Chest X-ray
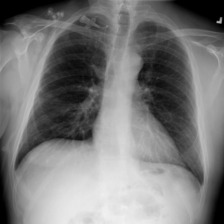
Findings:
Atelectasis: negative
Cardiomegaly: negative
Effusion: negative
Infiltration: negative
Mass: negative
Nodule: negative
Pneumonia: negative
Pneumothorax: negative
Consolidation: negative
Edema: negative
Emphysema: negative
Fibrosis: negative
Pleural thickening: negative
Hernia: negative